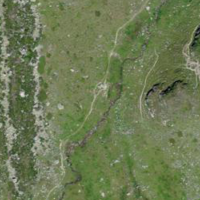
EUNIS habitat code: 26
Species observed at this site:
Pinguicula alpina
Huperzia selago